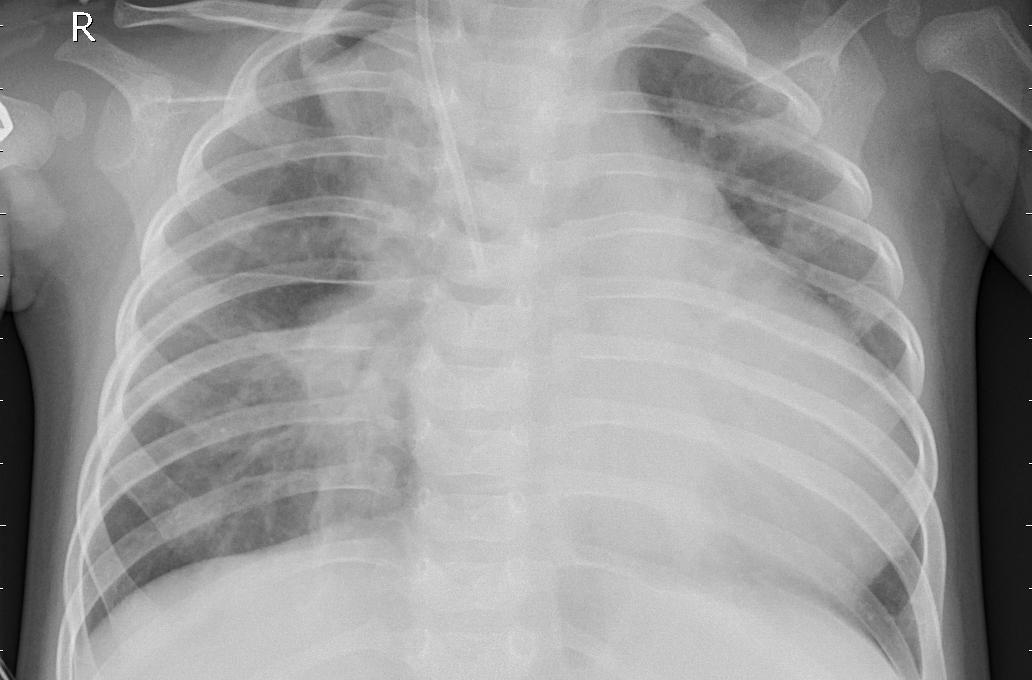
Diagnosis: PNEUMONIA